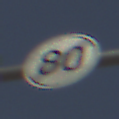
Verkehrszeichen: EndeGeschwindigkeit80
Umgebung: Outdoor, Suburban
Tageszeit: MorningAfternoon
Wetter: Clear
Licht: Natural
Jahreszeit: NotSpecified
Kontrast: HighContrast